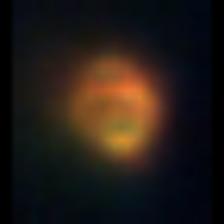
Taxon: NanoPlankton
Group: Other